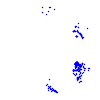
Particle: electron